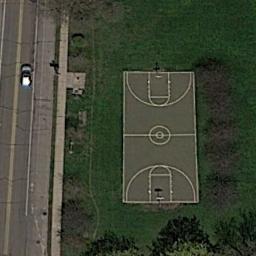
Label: basketball_court